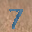
Label: 7